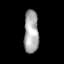
Tissue: lung
Cell type: Endothelial cells
Senescence score: 0.5663
Nuclear area (px): 614
Mean DAPI intensity: 168.537